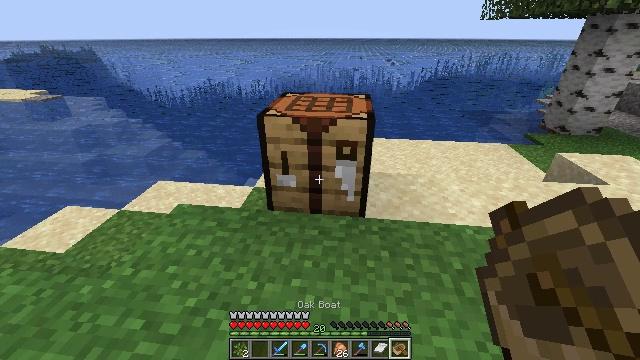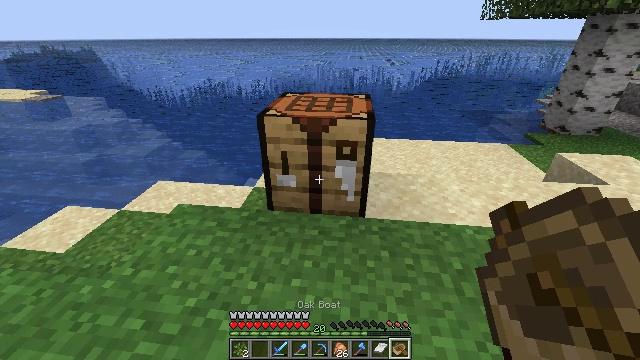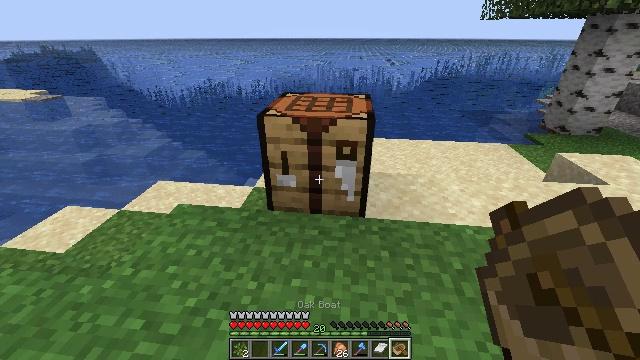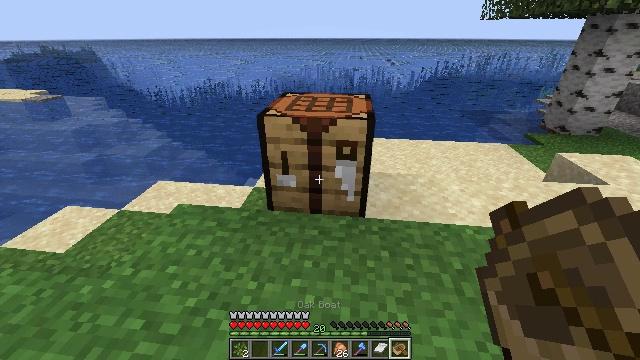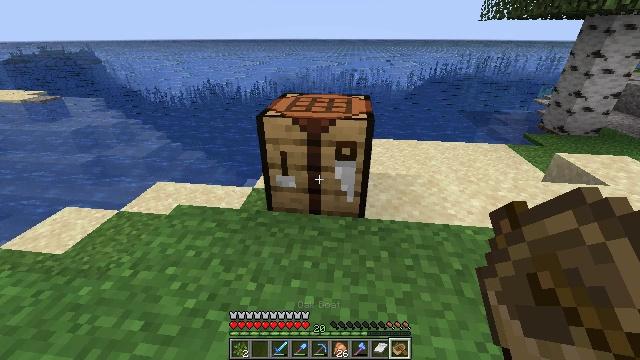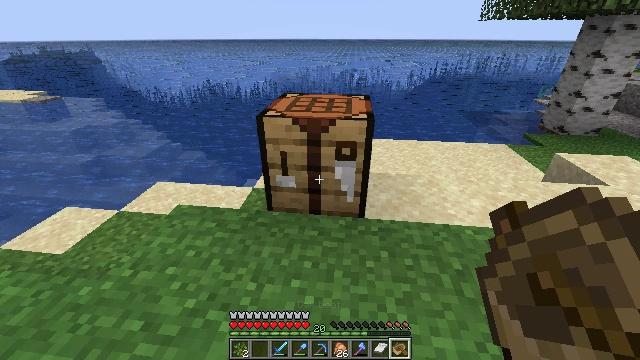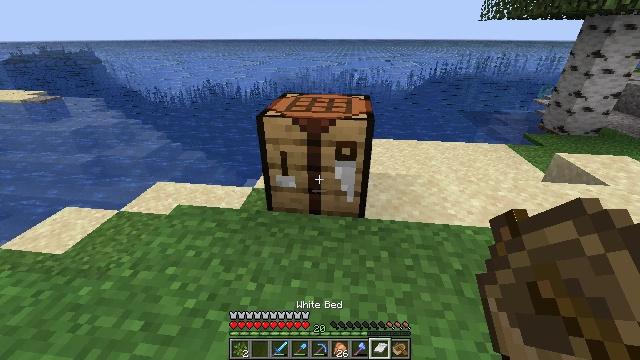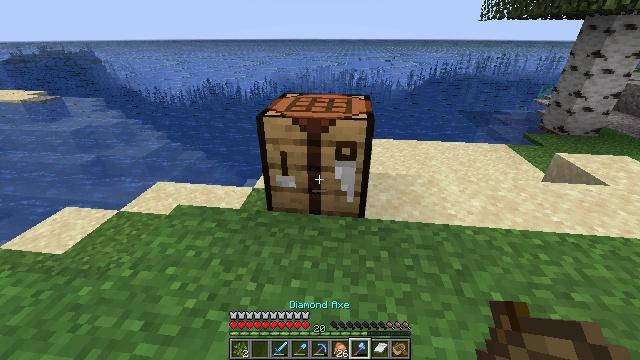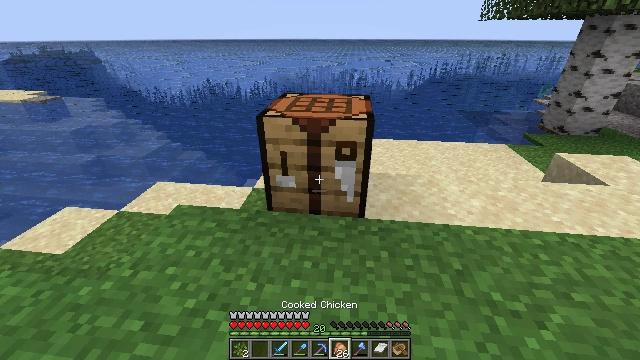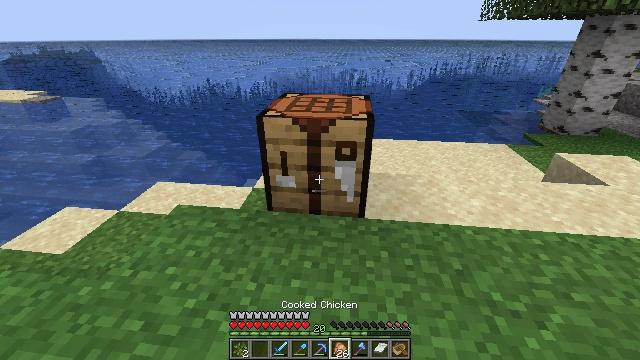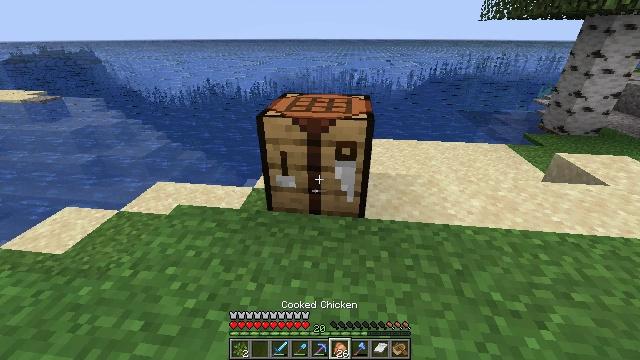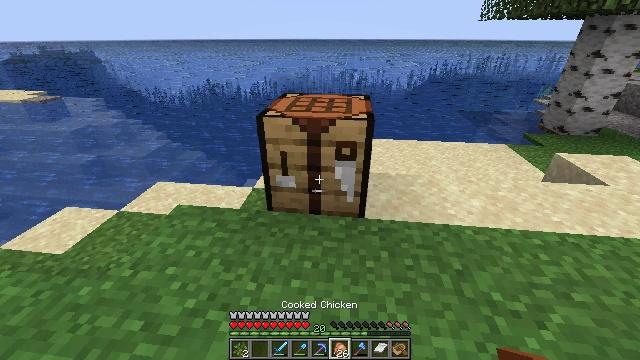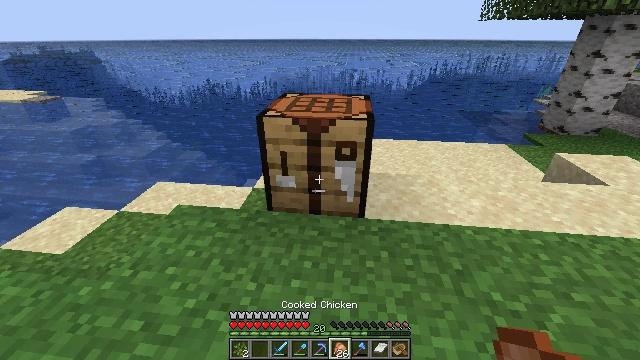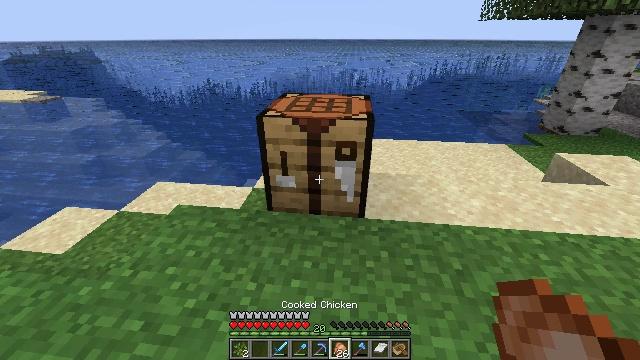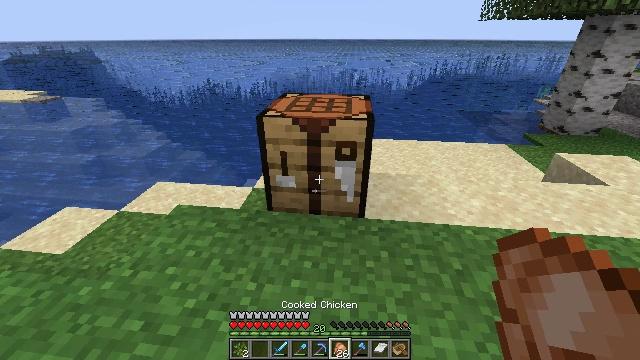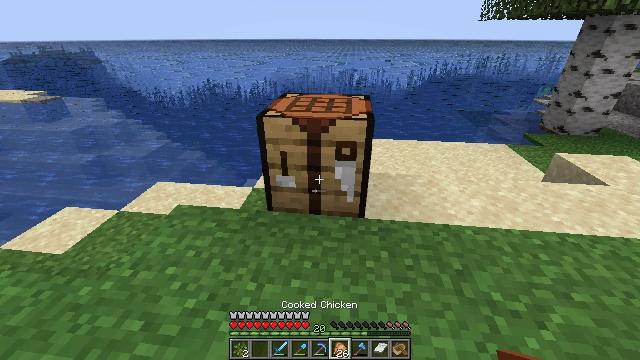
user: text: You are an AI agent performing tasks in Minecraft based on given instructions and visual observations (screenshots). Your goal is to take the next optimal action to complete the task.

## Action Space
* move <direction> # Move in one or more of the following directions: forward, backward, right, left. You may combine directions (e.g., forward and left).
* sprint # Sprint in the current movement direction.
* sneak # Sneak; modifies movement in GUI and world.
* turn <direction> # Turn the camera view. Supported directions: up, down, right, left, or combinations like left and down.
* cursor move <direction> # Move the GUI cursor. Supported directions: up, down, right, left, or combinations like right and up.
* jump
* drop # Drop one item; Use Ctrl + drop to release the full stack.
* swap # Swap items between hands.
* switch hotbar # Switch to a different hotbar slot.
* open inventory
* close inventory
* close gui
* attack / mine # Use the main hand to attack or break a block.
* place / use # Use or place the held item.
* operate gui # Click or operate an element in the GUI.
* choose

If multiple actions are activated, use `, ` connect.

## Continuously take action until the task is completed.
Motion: motion action
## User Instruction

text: Recycle the crafting table.
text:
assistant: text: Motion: no_op
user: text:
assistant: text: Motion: no_op
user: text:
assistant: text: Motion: no_op
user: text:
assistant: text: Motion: no_op
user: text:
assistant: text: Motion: no_op
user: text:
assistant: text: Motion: no_op
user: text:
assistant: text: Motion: no_op
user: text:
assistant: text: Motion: no_op
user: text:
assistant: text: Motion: no_op
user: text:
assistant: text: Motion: no_op
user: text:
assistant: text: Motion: no_op
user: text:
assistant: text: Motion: no_op
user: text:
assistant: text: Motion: no_op
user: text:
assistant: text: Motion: no_op
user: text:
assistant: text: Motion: no_op
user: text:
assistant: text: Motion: no_op
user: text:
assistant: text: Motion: no_op
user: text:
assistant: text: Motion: no_op
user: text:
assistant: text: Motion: no_op
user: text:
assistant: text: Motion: move forward
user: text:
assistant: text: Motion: move forward
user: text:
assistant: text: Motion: move forward
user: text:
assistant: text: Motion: no_op
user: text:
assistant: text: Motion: no_op
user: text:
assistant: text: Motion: no_op
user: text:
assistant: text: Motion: attack / mine
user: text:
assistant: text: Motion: attack / mine
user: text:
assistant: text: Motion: attack / mine
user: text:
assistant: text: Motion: turn down, attack / mine
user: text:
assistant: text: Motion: turn down, attack / mine